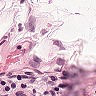
Metastatic tissue present: no